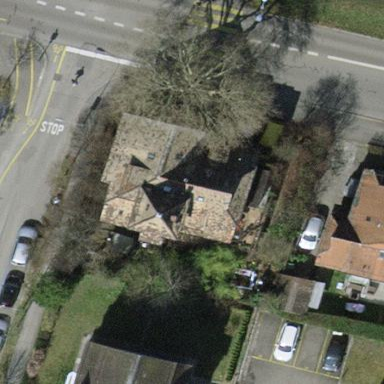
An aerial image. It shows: Hipped roof on apartment building.